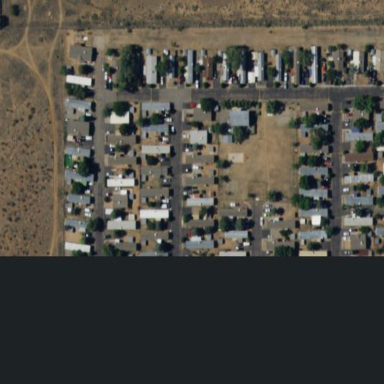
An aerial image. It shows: Residential area known as trailer park.